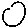
Label: circle